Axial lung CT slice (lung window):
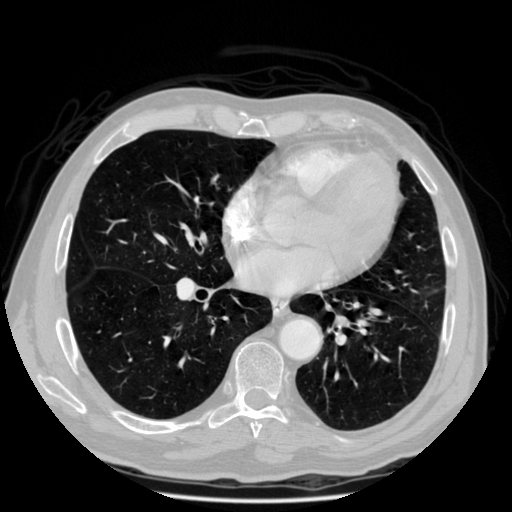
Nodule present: no